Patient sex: F
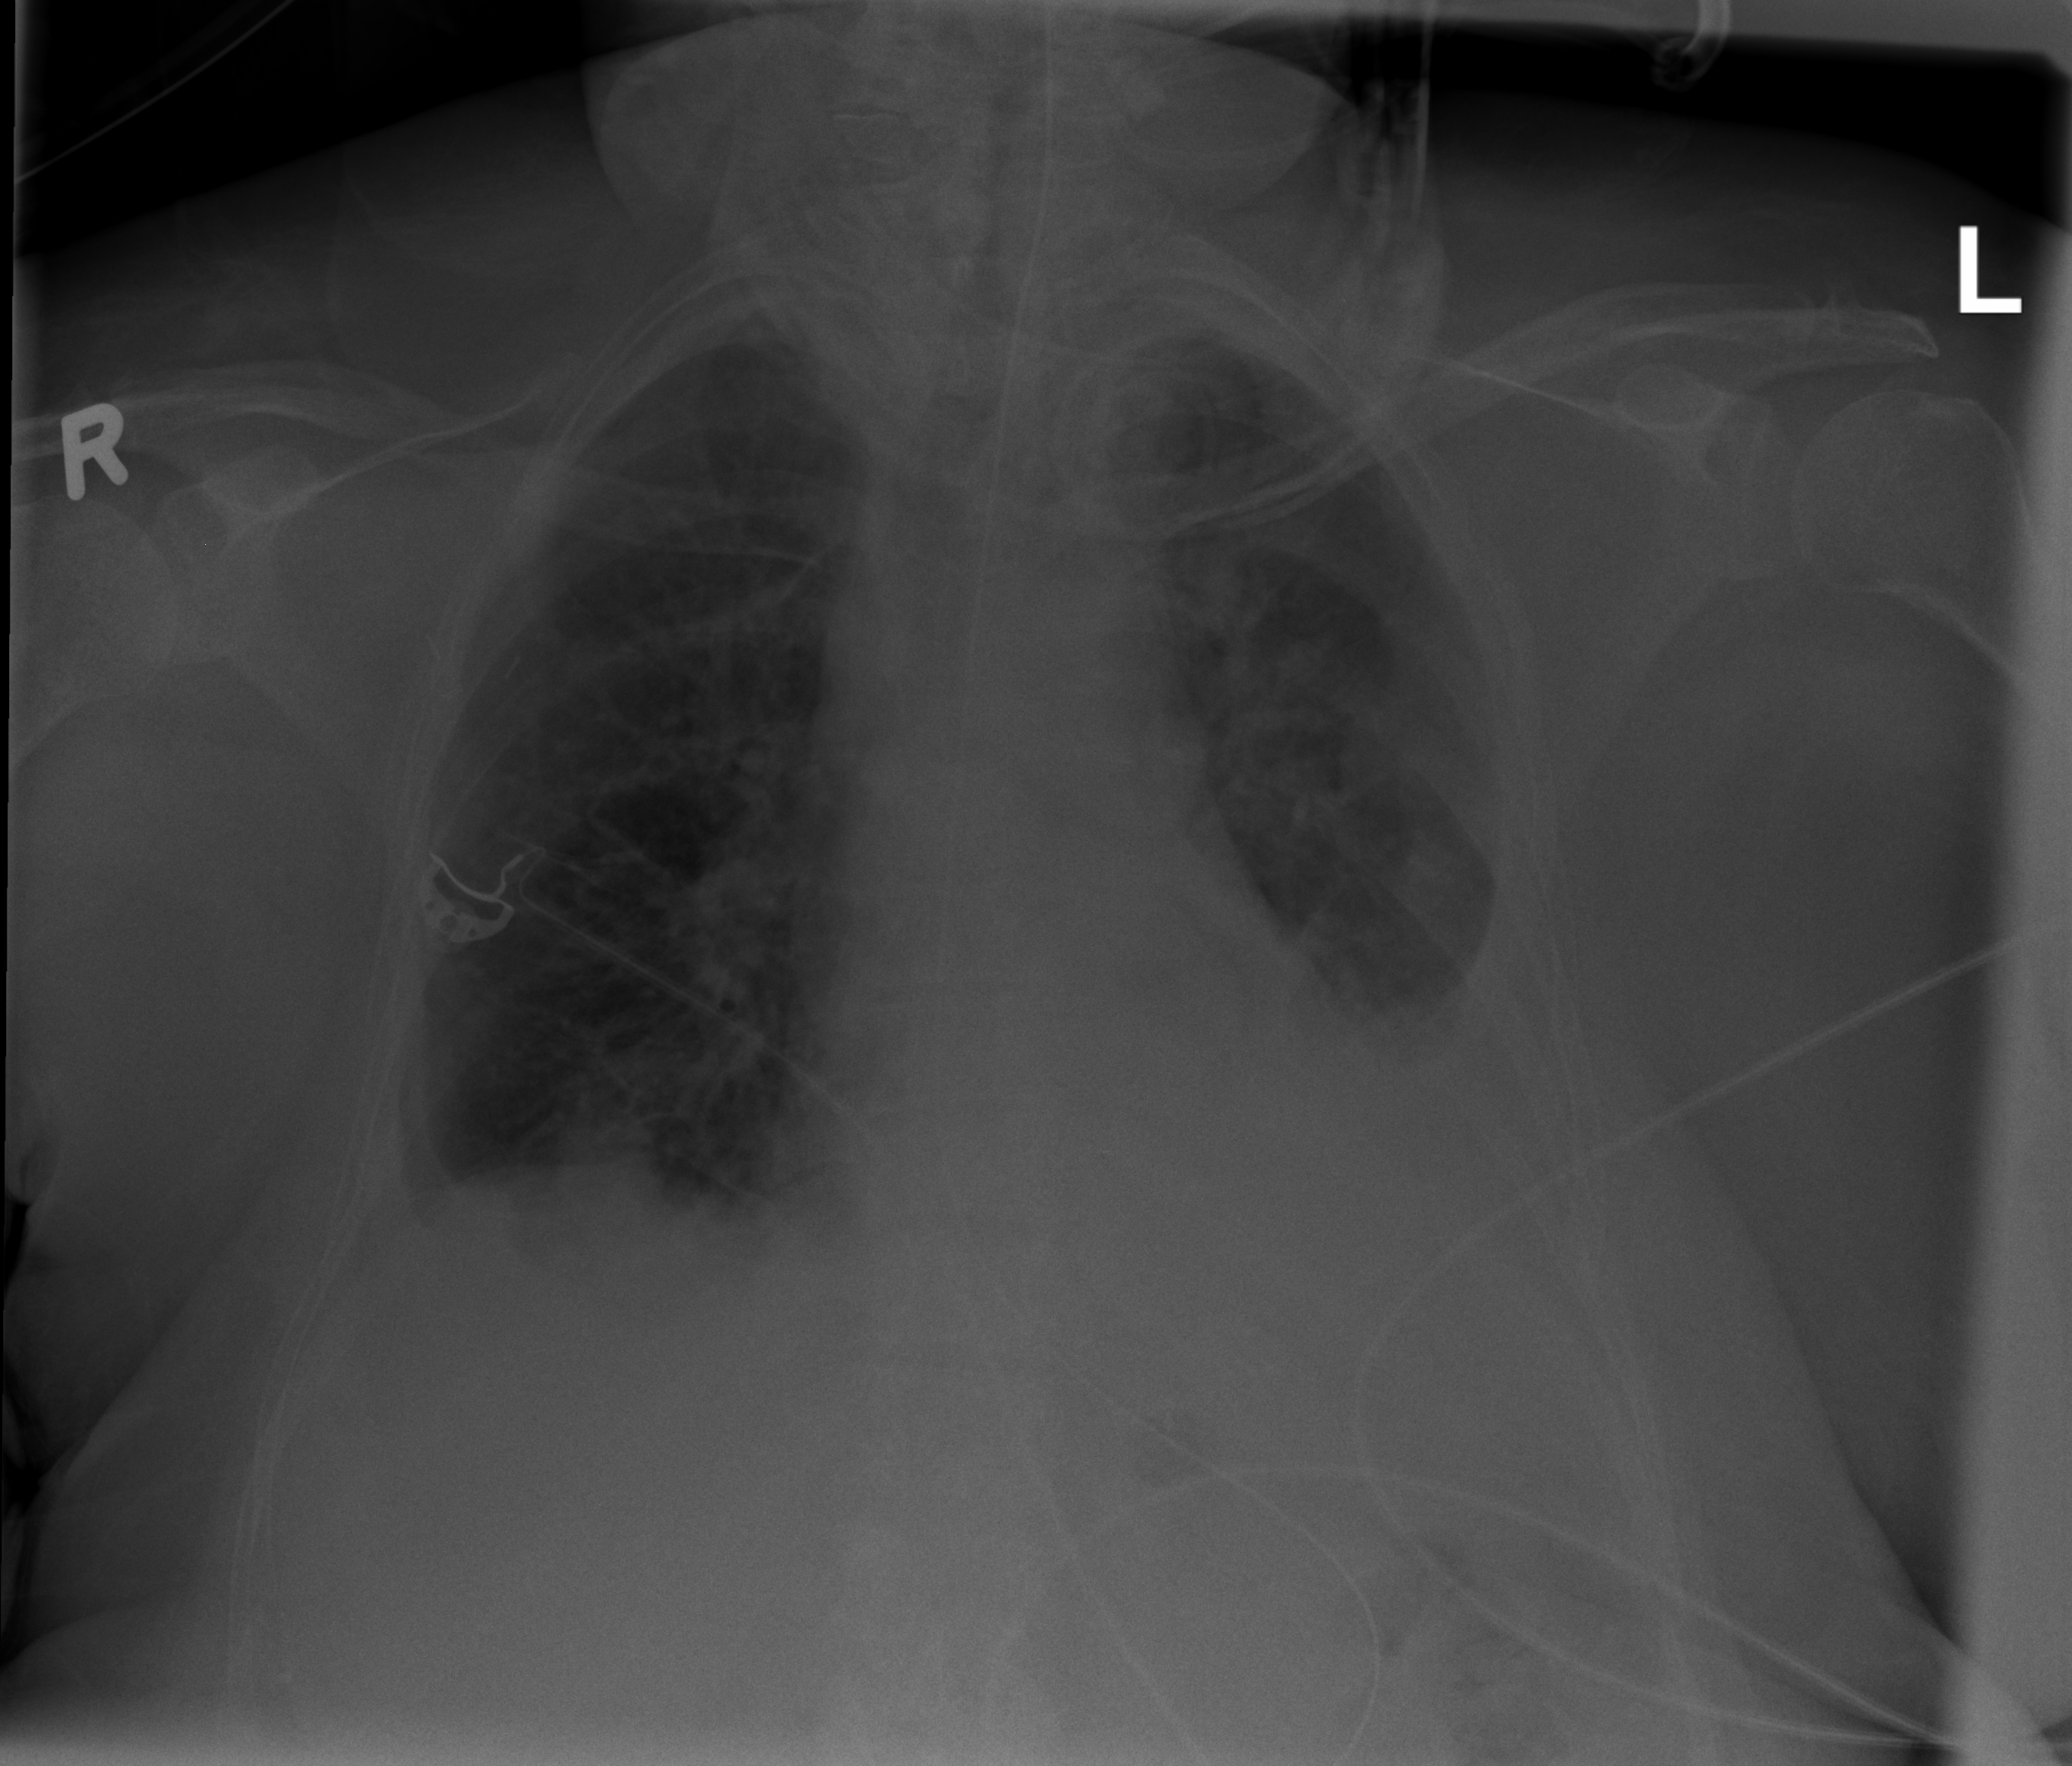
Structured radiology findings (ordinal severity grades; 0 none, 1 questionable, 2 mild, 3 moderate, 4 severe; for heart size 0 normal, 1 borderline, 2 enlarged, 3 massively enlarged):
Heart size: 2
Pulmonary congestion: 2
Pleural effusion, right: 2
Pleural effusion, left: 3
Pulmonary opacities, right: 2
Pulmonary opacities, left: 2
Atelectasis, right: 2
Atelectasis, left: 2